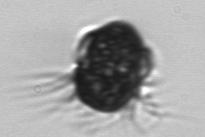
Label: Mesodinium